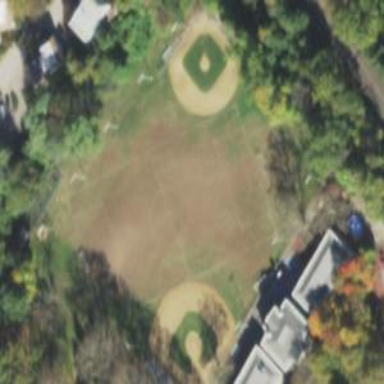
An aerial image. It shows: Baseball pitch for leisure land.